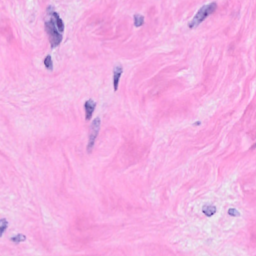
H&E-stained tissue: Breast